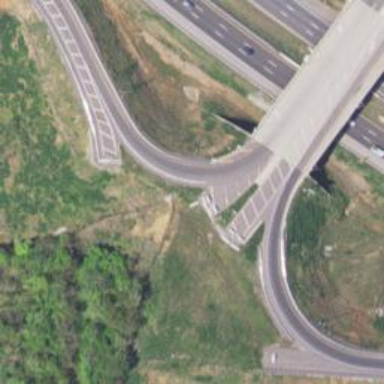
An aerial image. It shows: Asphalt motorway link with Diverging Diamond Interchange (DDI) junction.